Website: bh-photo
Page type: address-validator
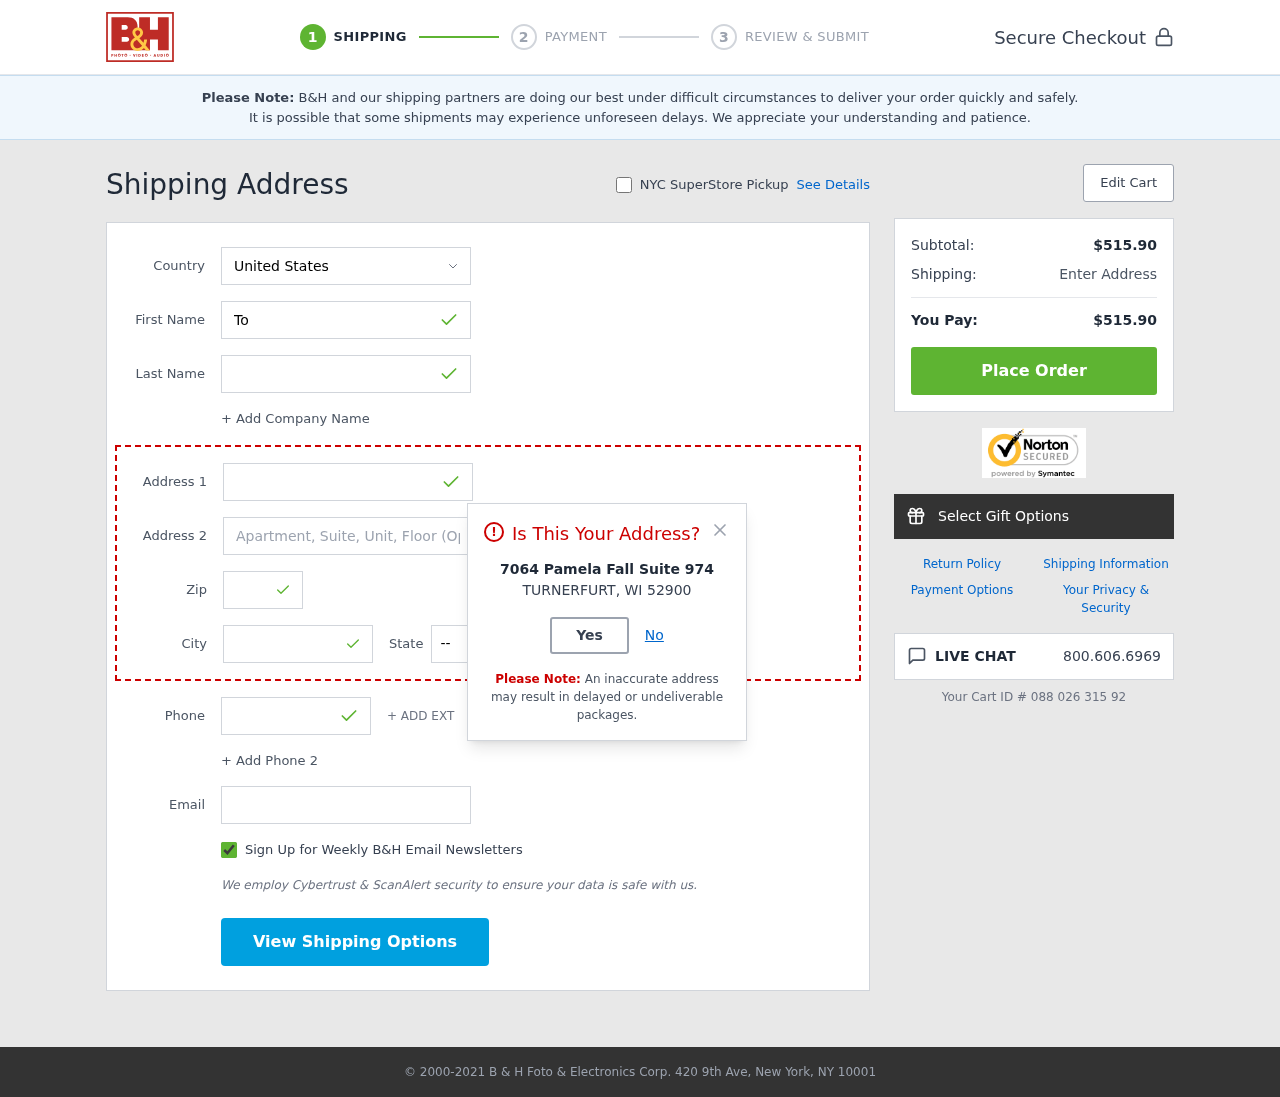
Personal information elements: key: PII_CITY
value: Turnerfurt
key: PII_COUNTRY
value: United States
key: PII_EMAIL
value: tony.richmond@yahoo.com
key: PII_FIRSTNAME
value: Tony
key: PII_LASTNAME
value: Richmond
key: PII_PHONE
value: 3227646228
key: PII_POSTCODE
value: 52900
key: PII_STATE_ABBR
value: WI
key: PII_STREET
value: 7064 Pamela Fall Suite 974
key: PII_CITY_MODAL
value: TURNERFURT
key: PII_POSTCODE_FULL
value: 52900
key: PII_POSTCODE_NUMERIC
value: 52900
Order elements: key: ORDER_SUBTOTAL
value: $515.90
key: ORDER_TOTAL
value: $515.90
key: ORDER_ID
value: Your Cart ID # 088 026 315 92